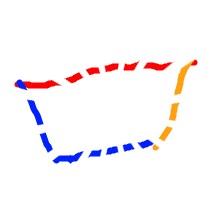
Shape: trapezoid